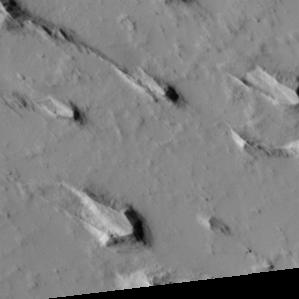
Label: non_frost